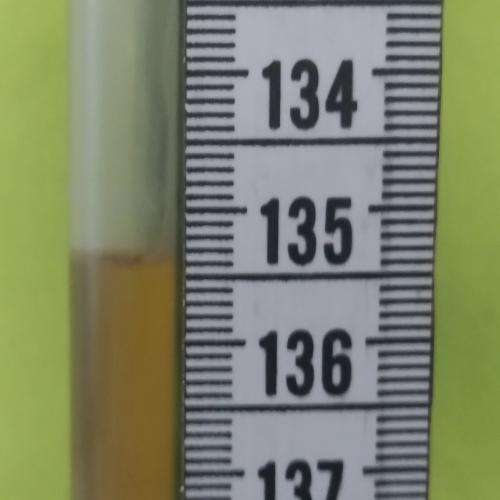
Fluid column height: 135.4 cm